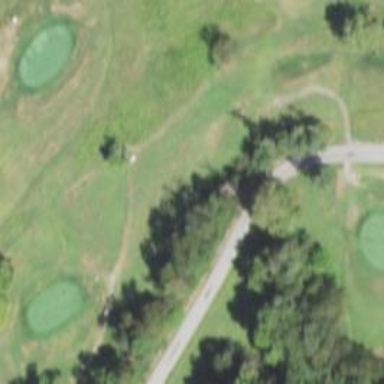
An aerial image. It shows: View of golf hole.